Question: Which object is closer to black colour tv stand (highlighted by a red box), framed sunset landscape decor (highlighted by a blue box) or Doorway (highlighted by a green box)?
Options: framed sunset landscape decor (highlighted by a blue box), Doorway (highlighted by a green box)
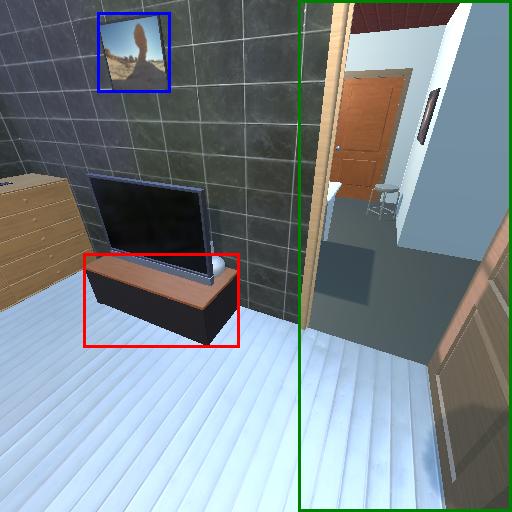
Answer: framed sunset landscape decor (highlighted by a blue box)